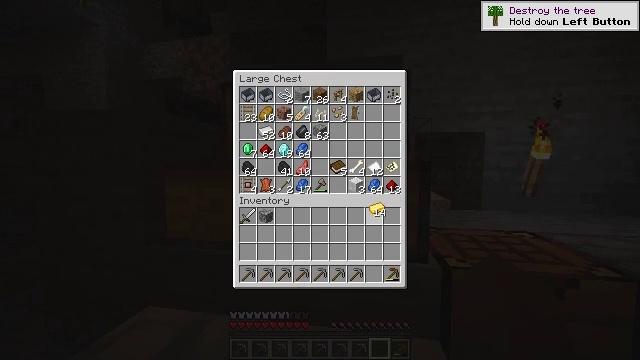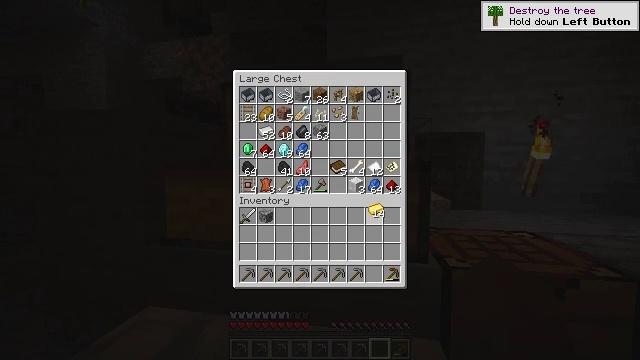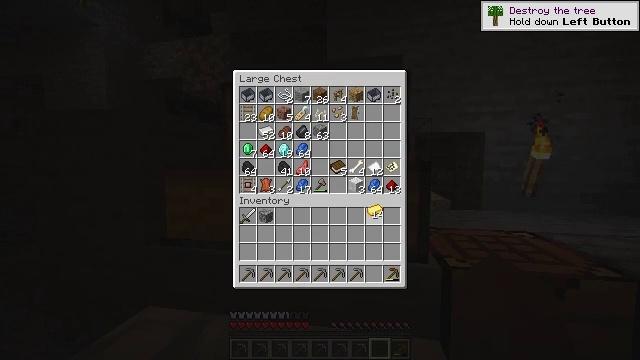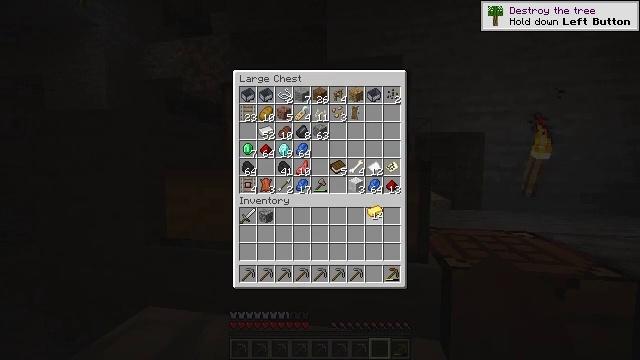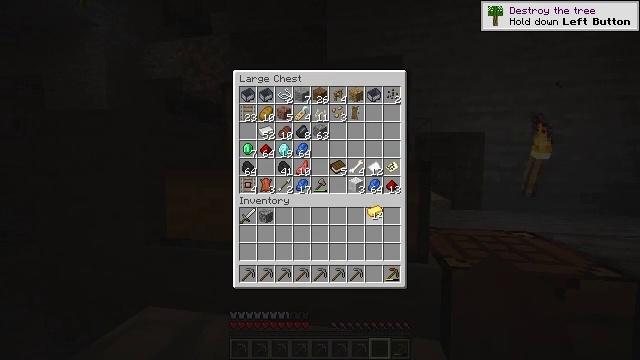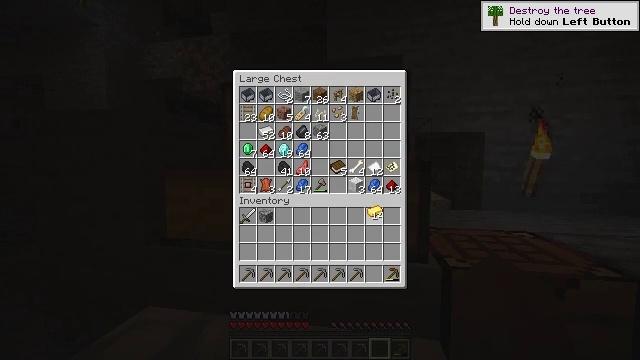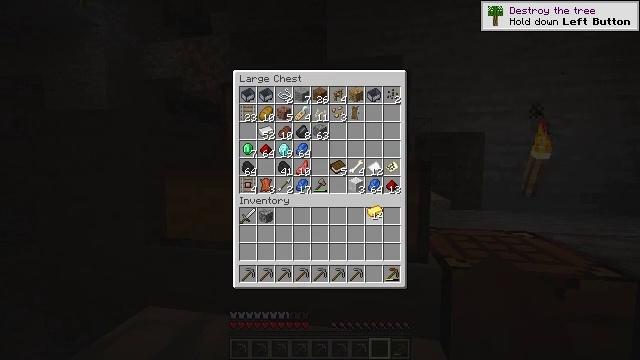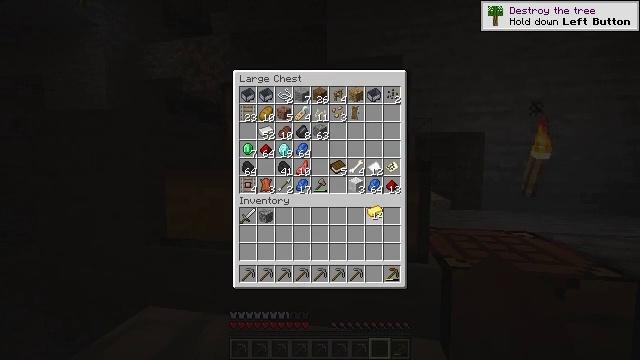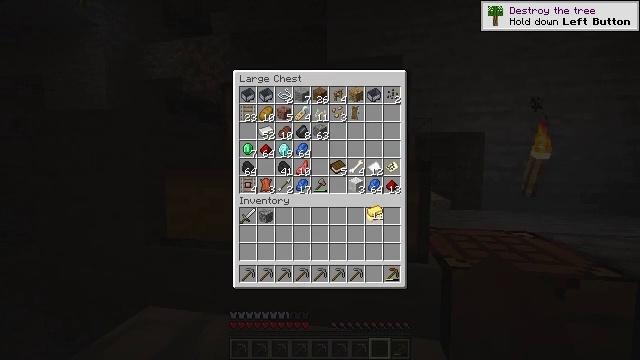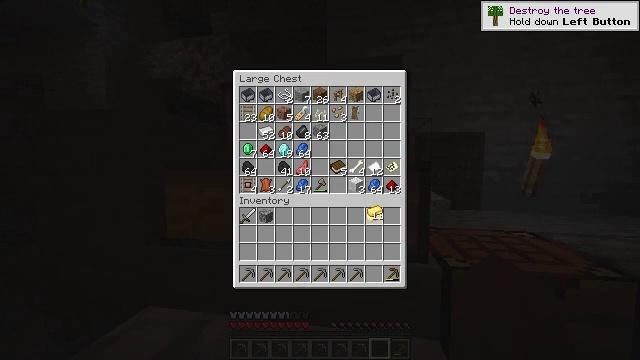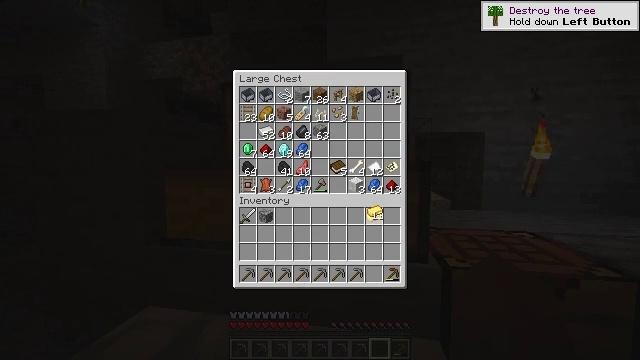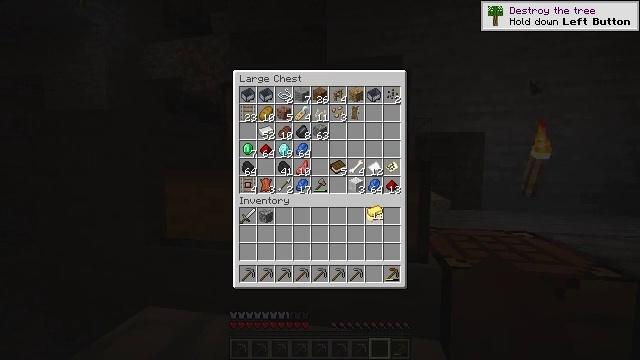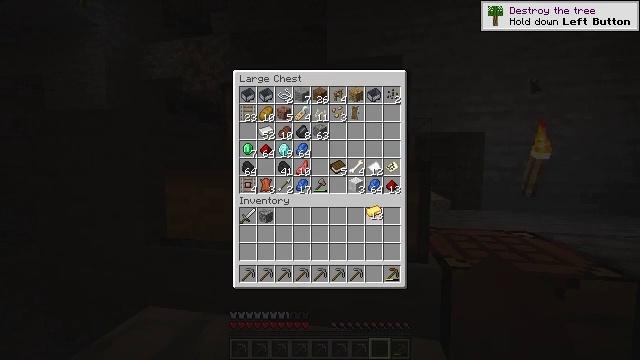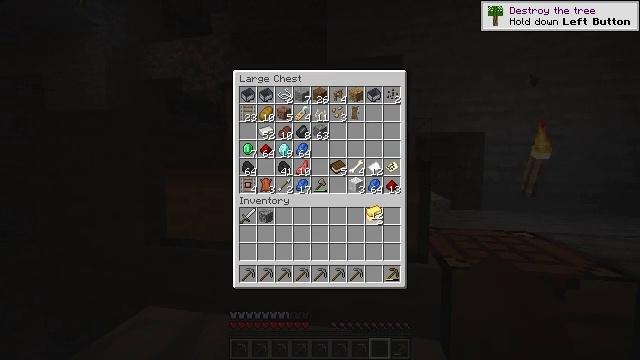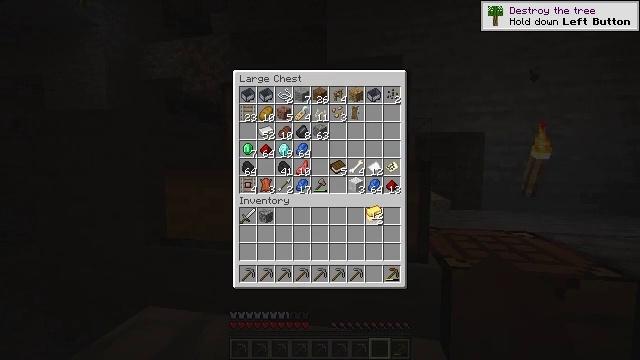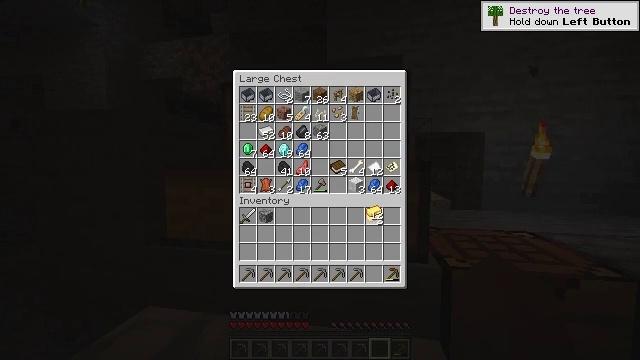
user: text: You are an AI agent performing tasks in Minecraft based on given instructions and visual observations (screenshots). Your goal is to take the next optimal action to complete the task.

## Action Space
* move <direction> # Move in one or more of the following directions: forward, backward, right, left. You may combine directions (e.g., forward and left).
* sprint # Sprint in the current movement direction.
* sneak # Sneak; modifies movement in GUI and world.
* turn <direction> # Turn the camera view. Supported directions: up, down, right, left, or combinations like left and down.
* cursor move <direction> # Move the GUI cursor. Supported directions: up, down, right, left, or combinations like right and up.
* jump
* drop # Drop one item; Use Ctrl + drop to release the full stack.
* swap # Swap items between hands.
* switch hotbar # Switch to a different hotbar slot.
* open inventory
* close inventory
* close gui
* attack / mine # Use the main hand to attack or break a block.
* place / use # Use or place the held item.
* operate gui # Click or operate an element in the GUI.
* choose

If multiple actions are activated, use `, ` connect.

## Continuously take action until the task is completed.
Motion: motion action
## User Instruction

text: Craft a golden helmet.
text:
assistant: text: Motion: no_op
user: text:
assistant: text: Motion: no_op
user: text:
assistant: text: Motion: no_op
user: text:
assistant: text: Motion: no_op
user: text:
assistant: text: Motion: no_op
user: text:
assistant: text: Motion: use / place
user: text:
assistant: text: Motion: use / place
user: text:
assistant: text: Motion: no_op
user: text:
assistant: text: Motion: no_op
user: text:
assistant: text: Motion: use / place
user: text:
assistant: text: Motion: use / place
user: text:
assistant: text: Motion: use / place
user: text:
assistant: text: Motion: no_op
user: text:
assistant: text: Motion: no_op
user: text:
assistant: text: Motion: use / place
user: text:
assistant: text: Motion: use / place
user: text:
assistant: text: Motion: use / place
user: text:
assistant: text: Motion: no_op
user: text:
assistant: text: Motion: no_op
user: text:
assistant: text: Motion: use / place
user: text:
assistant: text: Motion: use / place
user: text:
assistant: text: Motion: use / place
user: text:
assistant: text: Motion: no_op
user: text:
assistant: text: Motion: use / place
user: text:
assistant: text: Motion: use / place
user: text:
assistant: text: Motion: use / place
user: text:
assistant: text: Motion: no_op
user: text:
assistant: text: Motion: turn up
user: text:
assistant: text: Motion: turn up
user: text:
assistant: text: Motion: turn up